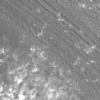
Label: not_dusty